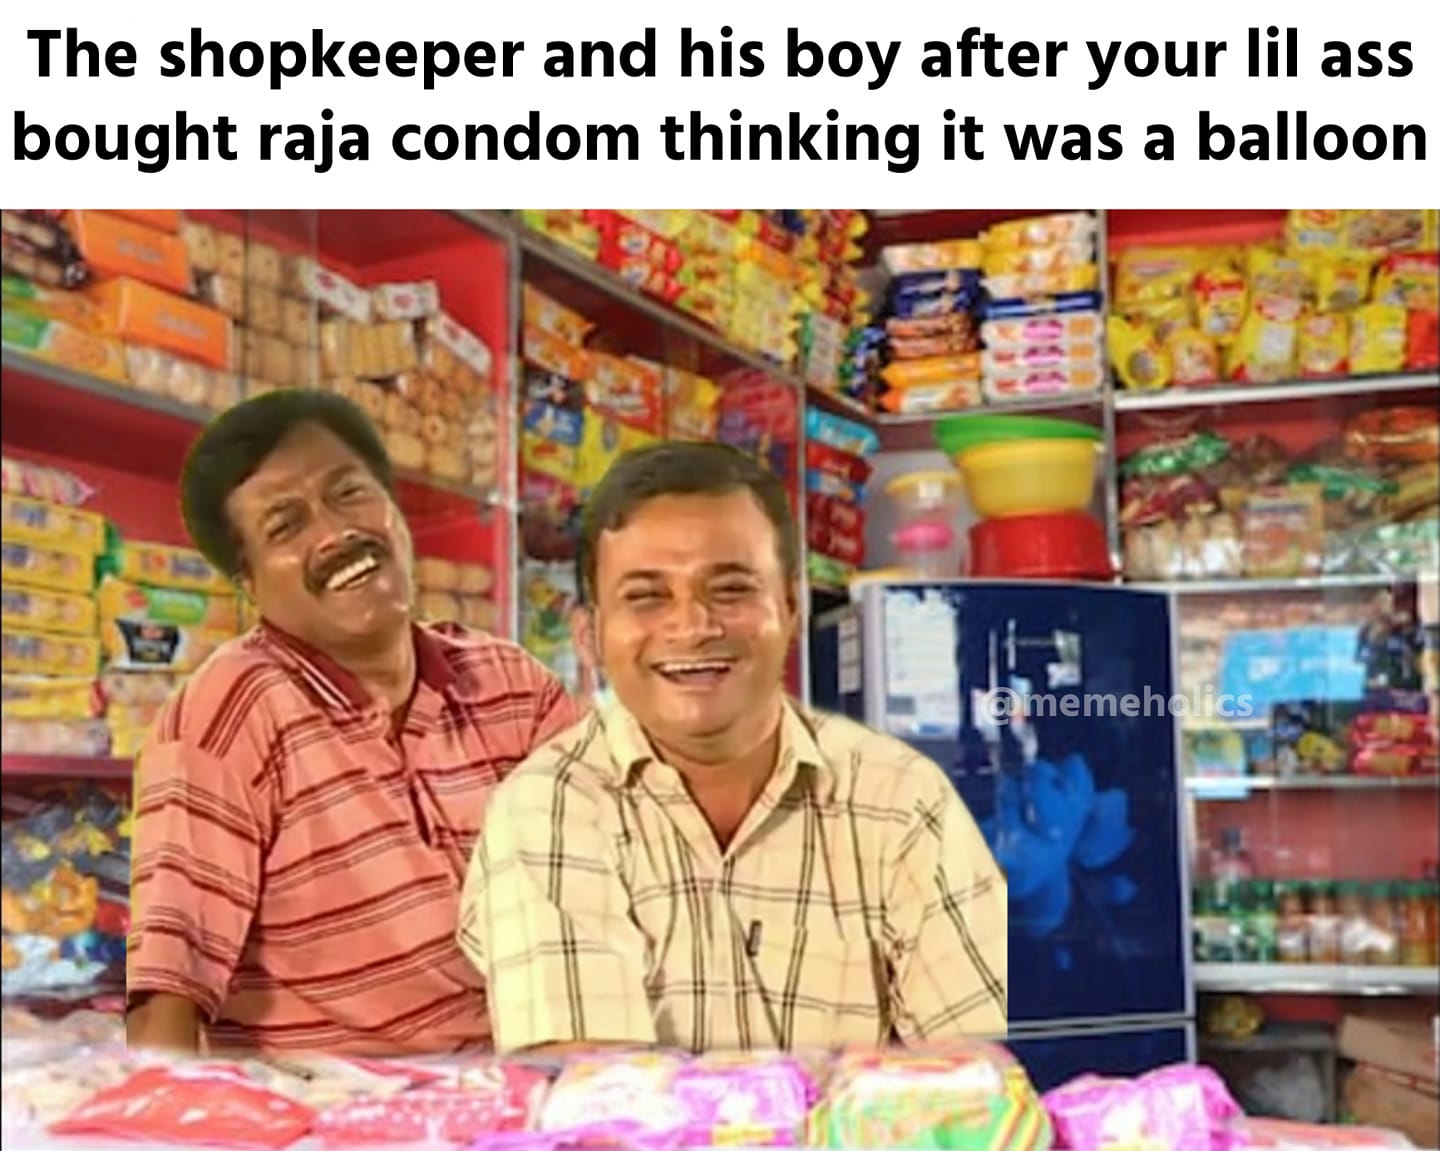
Caption: The shopkeeper and his boy after you ill ass bought raja condom thinking it was a ballon
Label: non-hate